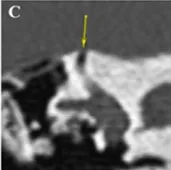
Right SSCD in axial.
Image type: radiology (ct)